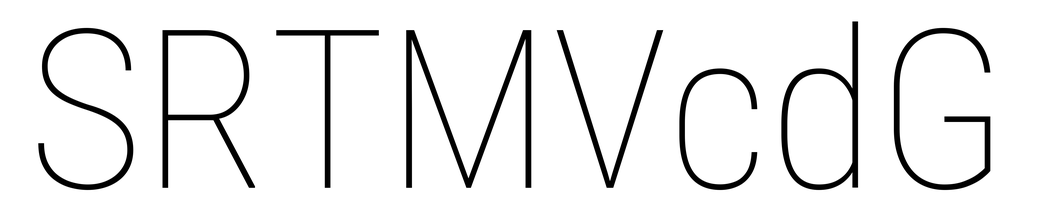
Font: Roboto_Condensed_Thin